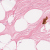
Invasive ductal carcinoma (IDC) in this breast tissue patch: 0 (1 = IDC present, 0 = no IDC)